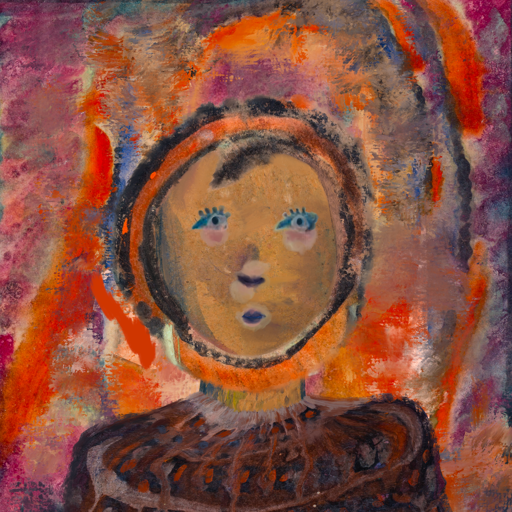
Background: Experience, Head And Neck Front: In_The_Sun, Face Front: Hill_Girl, Bust: Hypocrite, Hair Front: Childish, Head Accessory: Blank, Second Necklace: Blank, Necklace: Blank, Baby: Blank